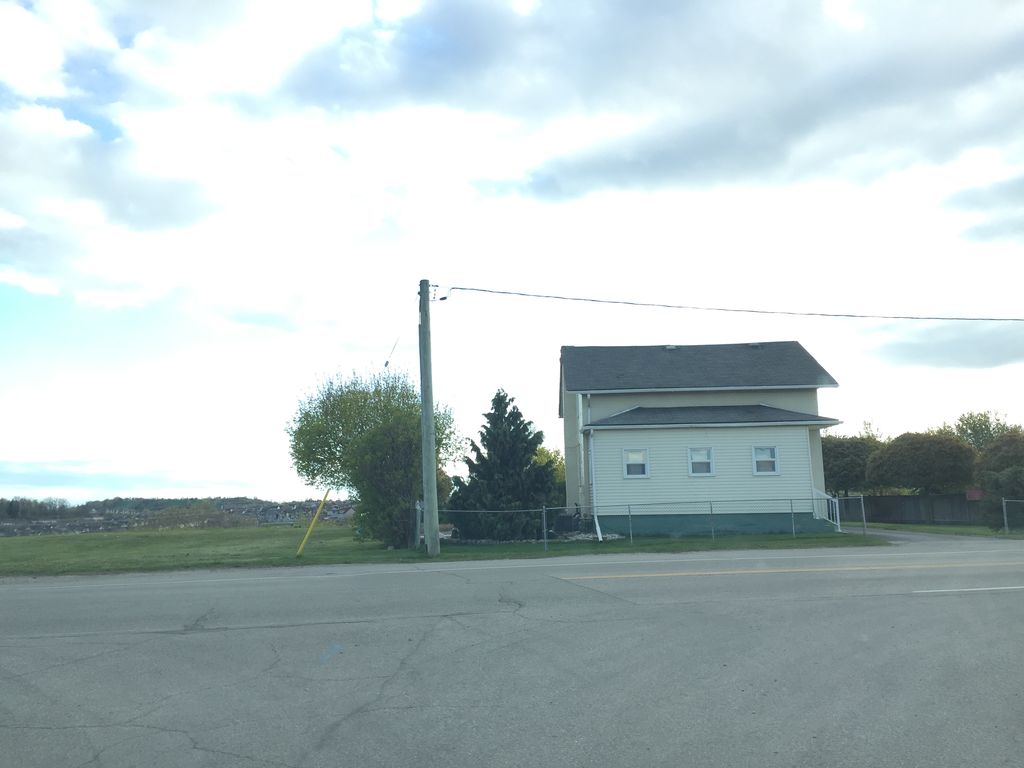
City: kitchener-waterloo